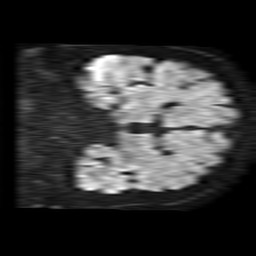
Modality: TRACE
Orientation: coronal
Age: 65
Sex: male
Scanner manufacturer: philips
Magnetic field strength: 1.5 T
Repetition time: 4.6 s
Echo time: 0.08517 s